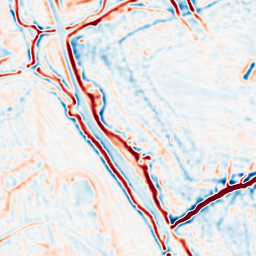
Category: multiscale
Decomposition family: log
Decomposition parameters: sigma: 2
Upsampling method: bicubic
Upsampling parameters: scale: 2
Upsampling scale: 2